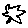
Label: star